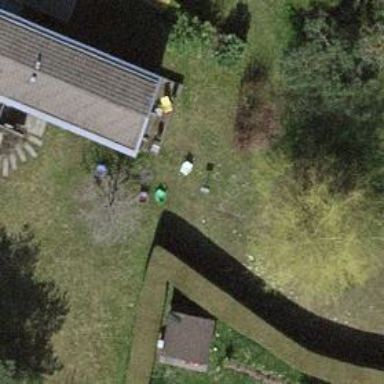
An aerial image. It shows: Deciduous broadleaved tree in garden.